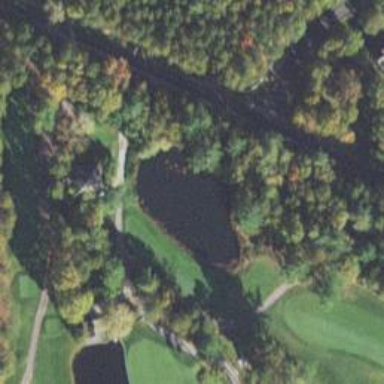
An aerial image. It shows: Water hazard in golf course. The hazard is natural water feature.